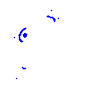
Particle: proton